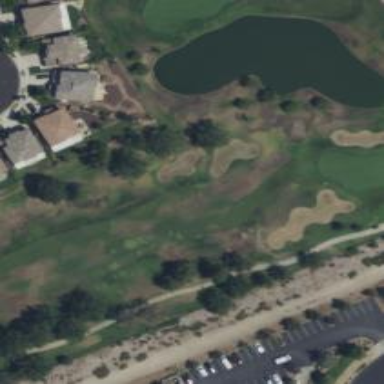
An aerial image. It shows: View of golf hole.